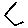
Label: hexagon